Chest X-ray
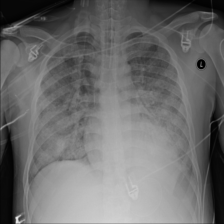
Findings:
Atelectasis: negative
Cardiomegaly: negative
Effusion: negative
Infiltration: positive
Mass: negative
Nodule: negative
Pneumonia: negative
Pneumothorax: negative
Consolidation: negative
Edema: negative
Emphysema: negative
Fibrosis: negative
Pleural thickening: negative
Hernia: negative